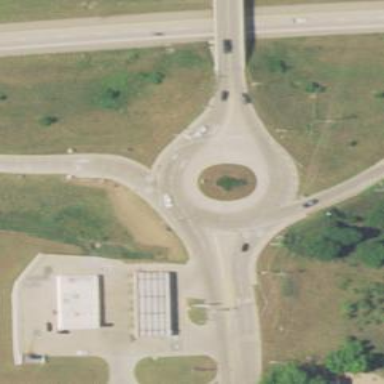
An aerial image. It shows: Tertiary road leading to roundabout.